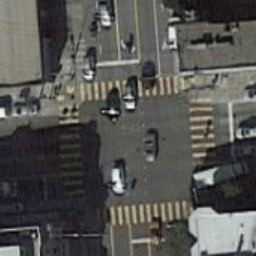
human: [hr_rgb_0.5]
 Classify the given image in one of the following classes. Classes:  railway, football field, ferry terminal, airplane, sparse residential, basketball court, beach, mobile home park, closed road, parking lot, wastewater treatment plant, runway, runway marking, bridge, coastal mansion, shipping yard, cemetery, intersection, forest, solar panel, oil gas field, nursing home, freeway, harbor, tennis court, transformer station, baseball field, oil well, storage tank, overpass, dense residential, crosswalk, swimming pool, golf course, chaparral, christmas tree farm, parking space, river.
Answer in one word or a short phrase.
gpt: crosswalk